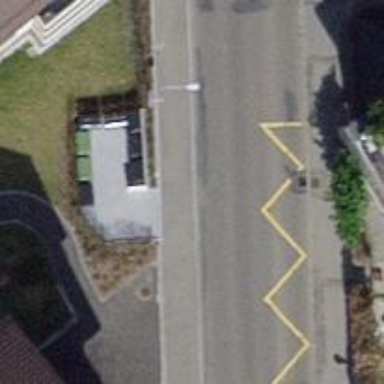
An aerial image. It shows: Bus stop with designated public transport stop position.